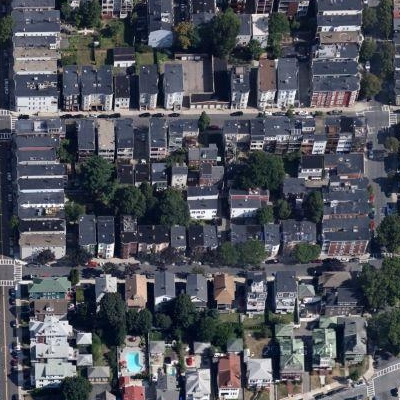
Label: Resident